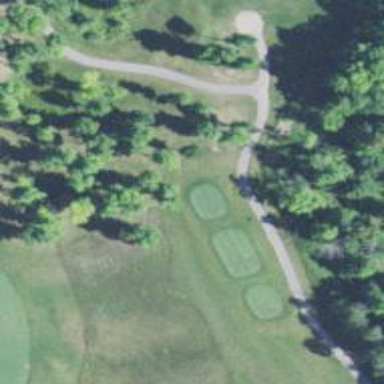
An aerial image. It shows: Path for both road and golf.